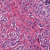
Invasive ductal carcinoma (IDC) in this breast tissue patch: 1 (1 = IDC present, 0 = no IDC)